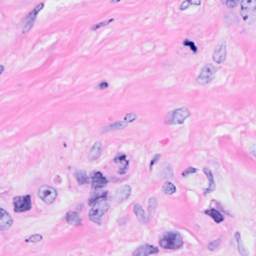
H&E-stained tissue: Breast